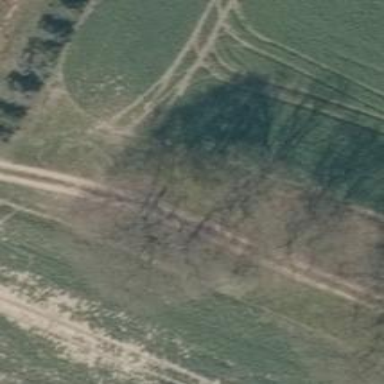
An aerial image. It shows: Row of trees in natural setting.